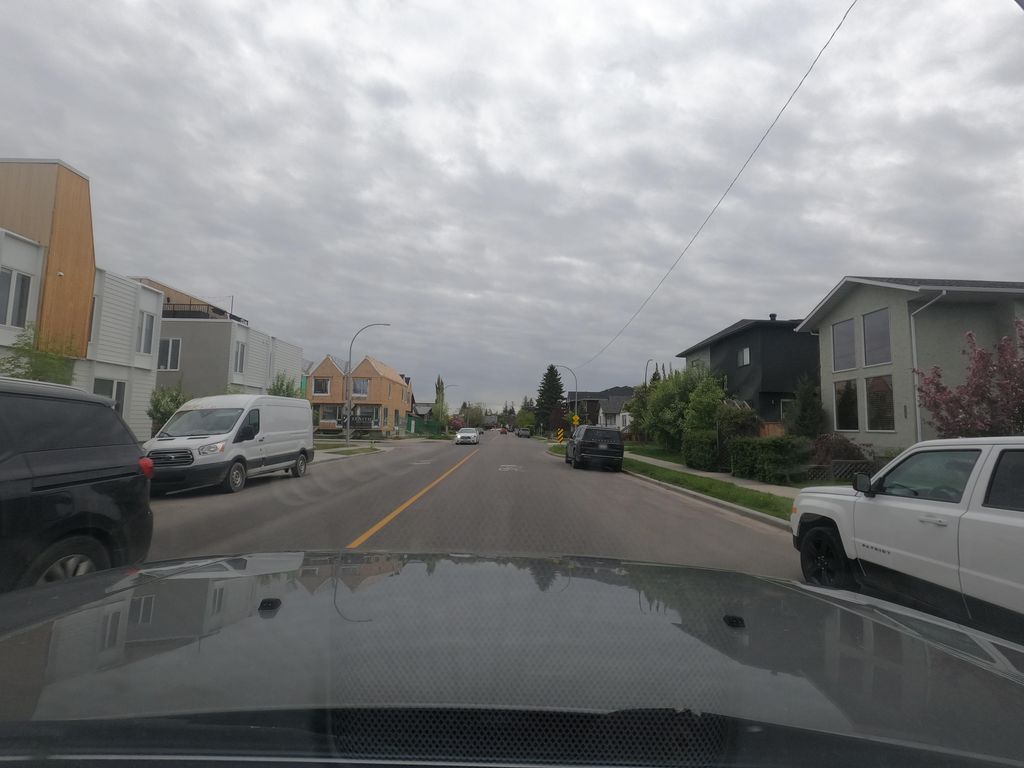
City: calgary